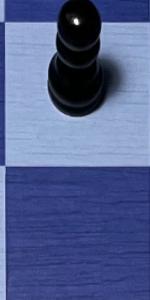
Label: Empty